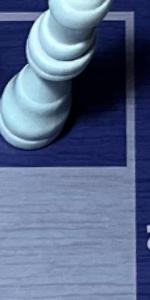
Label: Empty